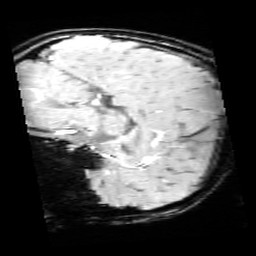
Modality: SWI
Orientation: sagittal
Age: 12
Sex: female
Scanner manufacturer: siemens
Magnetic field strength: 3 T
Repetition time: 0.027 s
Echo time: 0.02 s